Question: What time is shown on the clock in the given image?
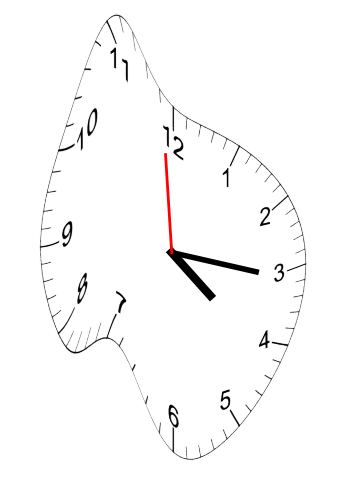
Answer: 04:15:59